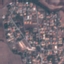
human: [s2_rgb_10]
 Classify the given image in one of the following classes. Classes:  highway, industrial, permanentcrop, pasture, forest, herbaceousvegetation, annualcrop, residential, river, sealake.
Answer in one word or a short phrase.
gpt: Residential